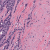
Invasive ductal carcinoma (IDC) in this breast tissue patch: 1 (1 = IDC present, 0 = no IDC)